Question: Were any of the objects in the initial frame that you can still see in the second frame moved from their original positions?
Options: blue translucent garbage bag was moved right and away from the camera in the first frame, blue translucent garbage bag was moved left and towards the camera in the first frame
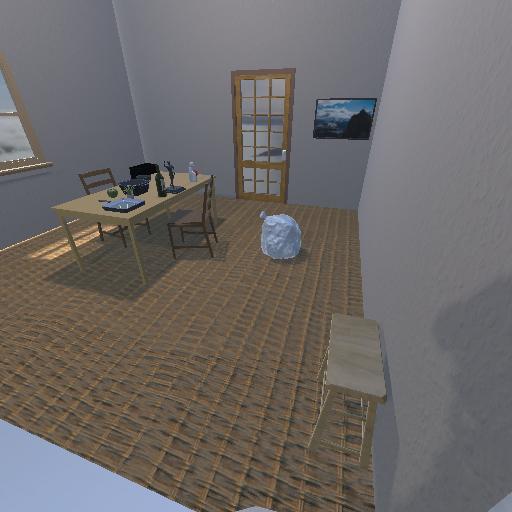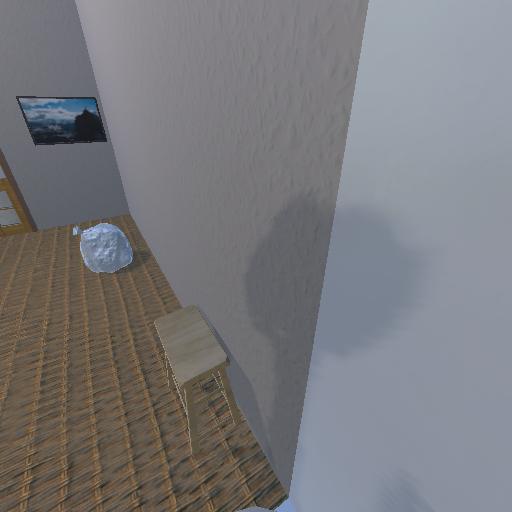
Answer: blue translucent garbage bag was moved right and away from the camera in the first frame